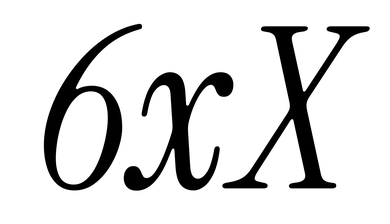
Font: InstrumentSerif-Italic